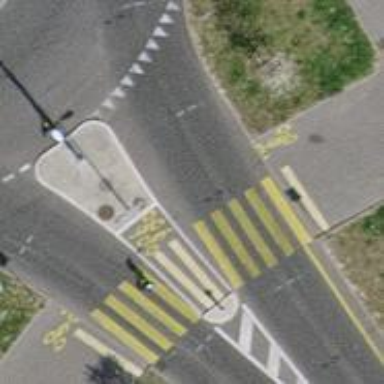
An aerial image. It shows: Zebra crossing on the road.